Interaction volume radius: 5 \u00c5
Interaction volume height: 30 \u00c5
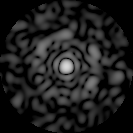
Disorder parameter: 0.7971